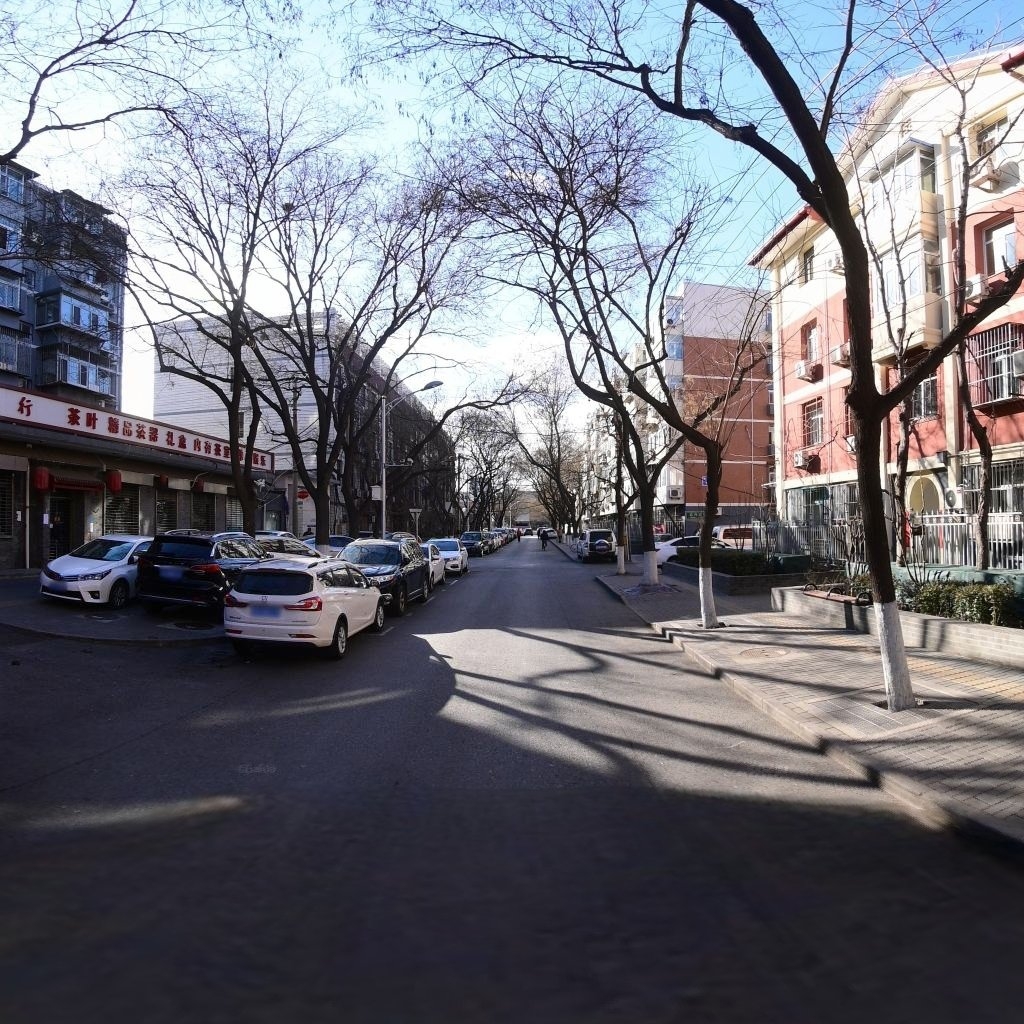
Region: Xicheng
Road damage annotations: manhole cover, longitudinal crack, longitudinal crack